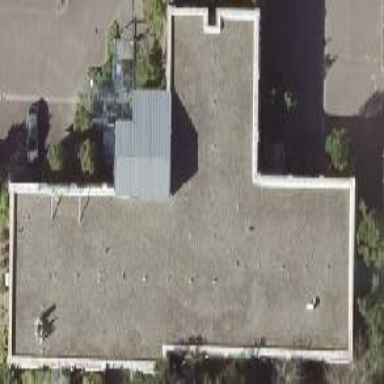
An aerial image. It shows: Building.